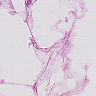
Metastatic tissue present: no